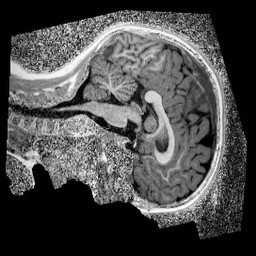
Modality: UNIT1_denoised
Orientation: sagittal
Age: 10
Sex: male
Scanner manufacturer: siemens
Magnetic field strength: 3 T
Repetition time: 4 s
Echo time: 0.00299 s